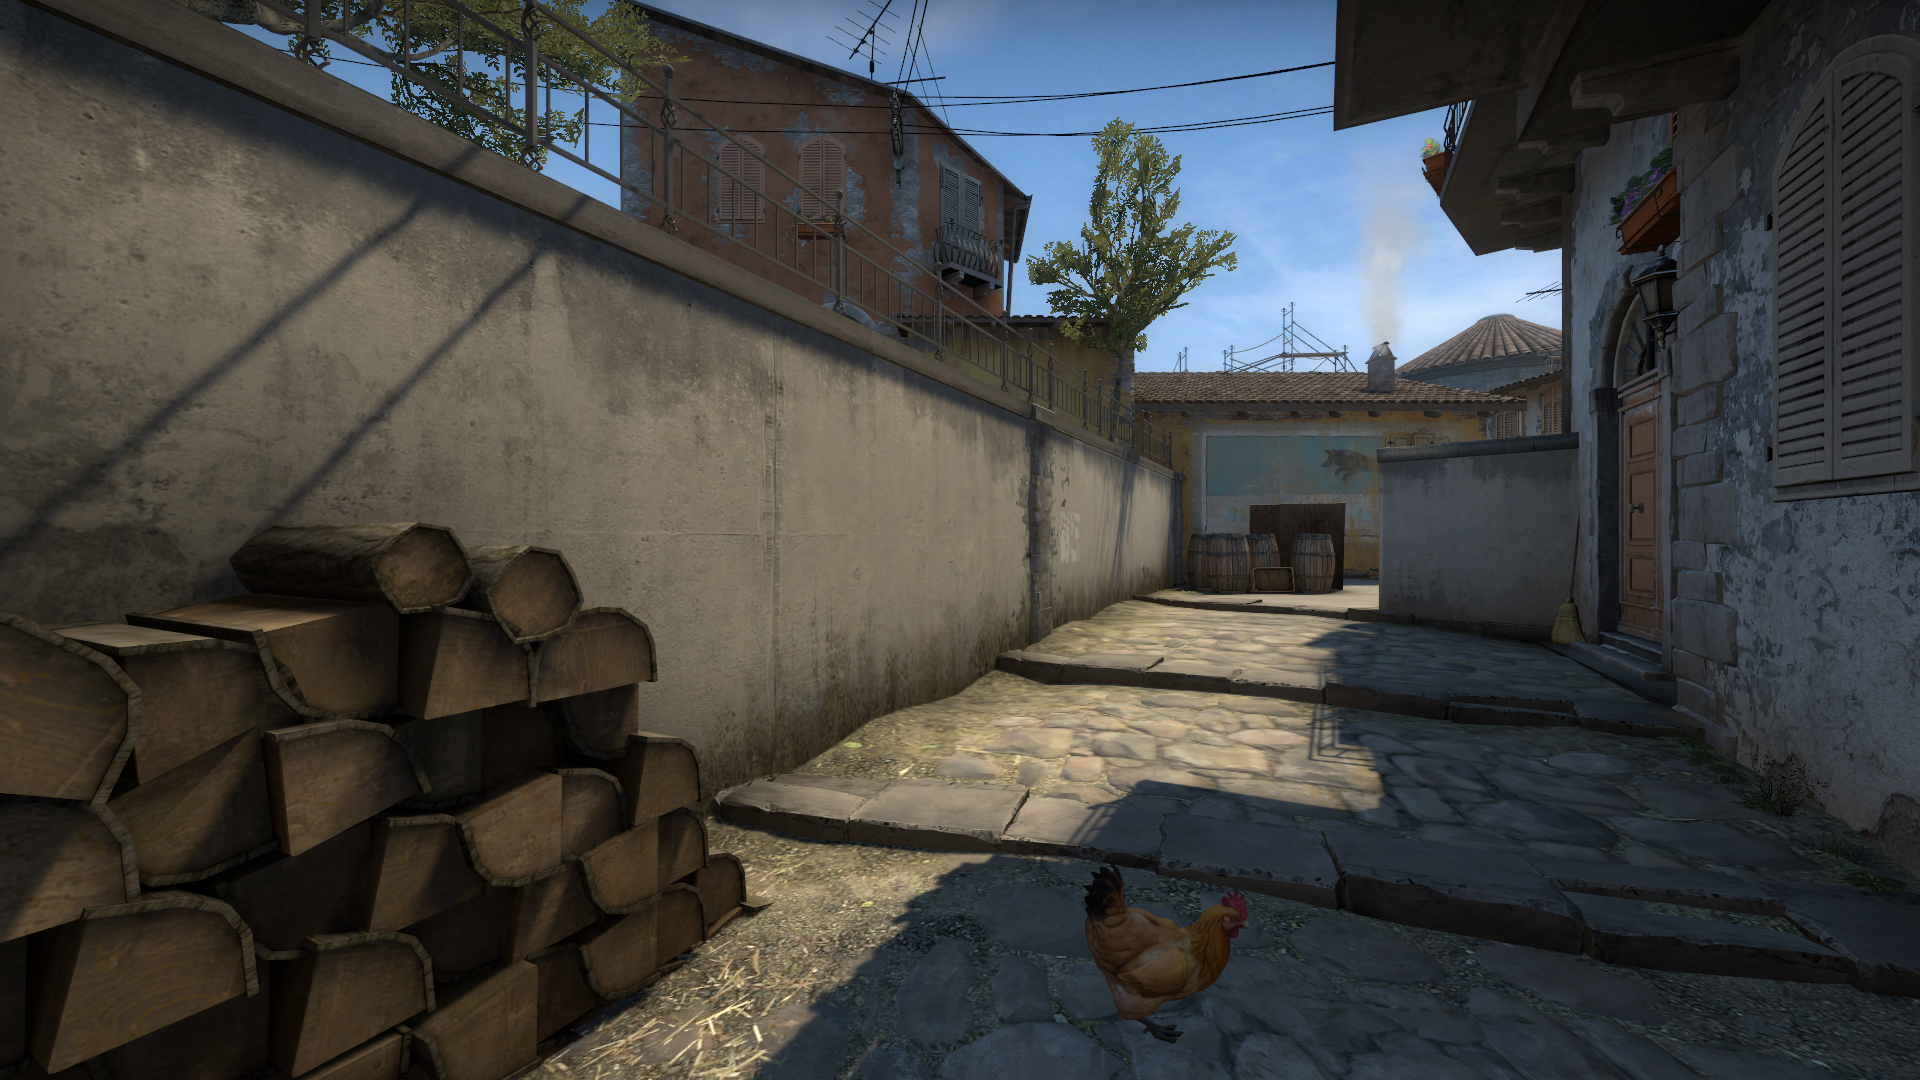
Map: de_inferno